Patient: sex M, age 61
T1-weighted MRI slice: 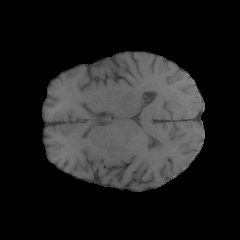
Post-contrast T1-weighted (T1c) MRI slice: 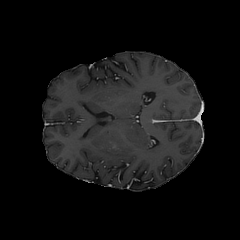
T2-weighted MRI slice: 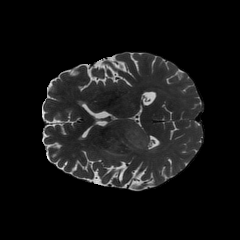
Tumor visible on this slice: yes
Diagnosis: Glioblastoma, IDH-wildtype
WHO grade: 4